Question: I am working on a simple AndEngine game that involves the ff. sprites
a.) tanks
b.) soldiers
c.) bombs
I have a similar question located here: <URL>
What the game looks like:

However upon fixing the initial problem, another problem arose:
When the bomb (spawns where the plane is currently at and goes down vertically until it reaches a target or floor, by means of mouse click) hits a target, say a soldier, the soldier sprite must detach and leave behind it a blood splatter sprite for 1 second, as well as an explosion sprite from the bomb. However, the game force closes giving an indexOutOfBoundError. I understand that this might probably be a discrepancy of sprite count between the bomb and its target causing an out of bound array error, but logCat isn't helping at all.
'''
09-22 11:13:37.585: E/AndroidRuntime(735): FATAL EXCEPTION: UpdateThread
09-22 11:13:37.585: E/AndroidRuntime(735): java.lang.IndexOutOfBoundsException: Invalid index 5, size is 5
09-22 11:13:37.585: E/AndroidRuntime(735): at java.util.ArrayList.throwIndexOutOfBoundsException(ArrayList.java:251)
09-22 11:13:37.585: E/AndroidRuntime(735): at java.util.ArrayList.get(ArrayList.java:304)
09-22 11:13:37.585: E/AndroidRuntime(735): at org.andengine.entity.Entity.onManagedUpdate(Entity.java:1402)
09-22 11:13:37.585: E/AndroidRuntime(735): at org.andengine.entity.Entity.onUpdate(Entity.java:1167)
09-22 11:13:37.585: E/AndroidRuntime(735): at org.andengine.entity.Entity.onManagedUpdate(Entity.java:1402)
09-22 11:13:37.585: E/AndroidRuntime(735): at org.andengine.entity.scene.Scene.onManagedUpdate(Scene.java:284)
09-22 11:13:37.585: E/AndroidRuntime(735): at org.andengine.entity.Entity.onUpdate(Entity.java:1167)
09-22 11:13:37.585: E/AndroidRuntime(735): at org.andengine.engine.Engine.onUpdateScene(Engine.java:591)
09-22 11:13:37.585: E/AndroidRuntime(735): at org.andengine.engine.Engine.onUpdate(Engine.java:586)
09-22 11:13:37.585: E/AndroidRuntime(735): at org.andengine.engine.Engine.onTickUpdate(Engine.java:548)
09-22 11:13:37.585: E/AndroidRuntime(735): at org.andengine.engine.Engine$UpdateThread.run(Engine.java:820)
'''
As seen here, logCat isn't giving an error on my code, but on the AndEngine itself, and that's most probably not the case.
My new code that runs in the onCreateScene Update Handler (as per help with the linked previous problem above):
'''
protected void checkSoldierCollision() {
// TODO Auto-generated method stub
int numBombs = bombGroup.getChildCount();
int numTroops = troopsGroup.getChildCount();
final ArrayList<Sprite> toBeDetached = new ArrayList<Sprite>();
for (int i = 0; i < numBombs; i++) {
Sprite s = (Sprite) bombGroup.getChildByIndex(i);
for (int j = 0; j < numTroops; j++) {
Sprite s2 = (Sprite) troopsGroup.getChildByIndex(j);
if (s.collidesWith(s2)) {
/*Sprite splat = createSplat();
splat.setPosition(s.getX(), s.getY());
getEngine().getScene().attachChild(splat);*/
Sprite splode = createExplosion();
splode.setPosition(s.getX(), s.getY());
getEngine().getScene().attachChild(splode);
// WARNING: cannot detach from the list
//while looping through the list
toBeDetached.add(s);
toBeDetached.add(s2);
}
}
}
runOnUpdateThread(new Runnable() {
@Override
public void run() {
for (Sprite s : toBeDetached) {
s.detachSelf();
Sprite splode = createExplosion();
splode.setPosition(s.getX(), s.getY());
getEngine().getScene().attachChild(splode);
}
toBeDetached.clear();
}
});
}
'''
What I noticed that it can only be either a splat or an explosion for it not to have an error. If both splat and explosion were to populate the scene upon collision, an error occurs.
Also, even if the bombs dont hit the soldiers (but still detaching and replaced with an explosion cloud when hitting the floor) it also gives a similar error:
My createBomb function:
'''
public Sprite createBomb(float x, float y) {
Sprite bombSprite = new Sprite(x, y, this.mBombTextureRegion,
getVertexBufferObjectManager());
MoveYModifier downModBomb = new MoveYModifier(1, 60, FLOOR);
downModBomb.addModifierListener(new IModifierListener<IEntity>() {
@Override
public void onModifierStarted(IModifier<IEntity> pModifier,
IEntity pItem) {
}
@Override
public void onModifierFinished(IModifier<IEntity> pModifier,
final IEntity pItem) {
pItem.detachSelf();
AnimatedSprite explodeSprite = createExplosion();
explodeSprite.setPosition(pItem.getX(), FLOOR);
getEngine().getScene().attachChild(explodeSprite);
}
});
bombSprite.registerEntityModifier(downModBomb); // register action
return bombSprite;
}
'''
My onCreateScene bomb function and collision updateHandler:
'''
scene.setOnSceneTouchListener(new IOnSceneTouchListener() {
@Override
public boolean onSceneTouchEvent(Scene pScene,
TouchEvent pSceneTouchEvent) {
if (pSceneTouchEvent.getAction() == TouchEvent.ACTION_UP) {
runOnUiThread(new Runnable() {
@Override
public void run() {
Sprite bomb = createBomb(f16Sprite.getX(),
f16Sprite.getY());
bombGroup.attachChild(bomb);
}
});
return true;
}
return false;
}
});
// periodic checks
scene.registerUpdateHandler(new IUpdateHandler() {
@Override
public void onUpdate(float pSecondsElapsed) {
// checkTankCollision();
// checkSoldierBackCollision();
checkSoldierCollision();
}
@Override
public void reset() {
}
});
'''
My createExplosion method:
'''
public AnimatedSprite createExplosion() {
AnimatedSprite boomSprite = new AnimatedSprite(0, 0,
this.mExplodeTextureRegion, getVertexBufferObjectManager());
DelayModifier delay = new DelayModifier(.3f); // delay in seconds, can
// take float numbers .5
// seconds
delay.addModifierListener(new IModifierListener<IEntity>() {
@Override
public void onModifierStarted(IModifier<IEntity> pModifier,
IEntity pItem) {
((AnimatedSprite) pItem).animate(new long[] { 100, 100, 100 }, // durations/frame
new int[] { 1, 2, 3 }, // which frames
true); // loop
}
@Override
public void onModifierFinished(IModifier<IEntity> pModifier,
final IEntity pItem) {
((AnimatedSprite) pItem).detachSelf();
}
});
boomSprite.registerEntityModifier(delay); // register action
return boomSprite;
}
'''
How do I remedy this? Looping logic isn't entirely my strong point. I am also open on how to implement this alternatively.
UPDATE: Just realized that even if the result of the collision is either splat or explosion, it doesn't matter, if the player keeps spamming bombs (like say 4-5 times) the entire game force closes.
-It seems that there is an allowable number of bombing whenever an instance of a solder/tank is created. I have turned off the create explosion first whenever a bomb hits a soldier (so a bloodsplat would just remain in its place instead of both). It works ok, but exceed 4-6 bombs and the game closes. When a new soldier instance spawns (meaning when the old ones go off screen and detaches) the player is then given 4-6 bombs before the game force closes.
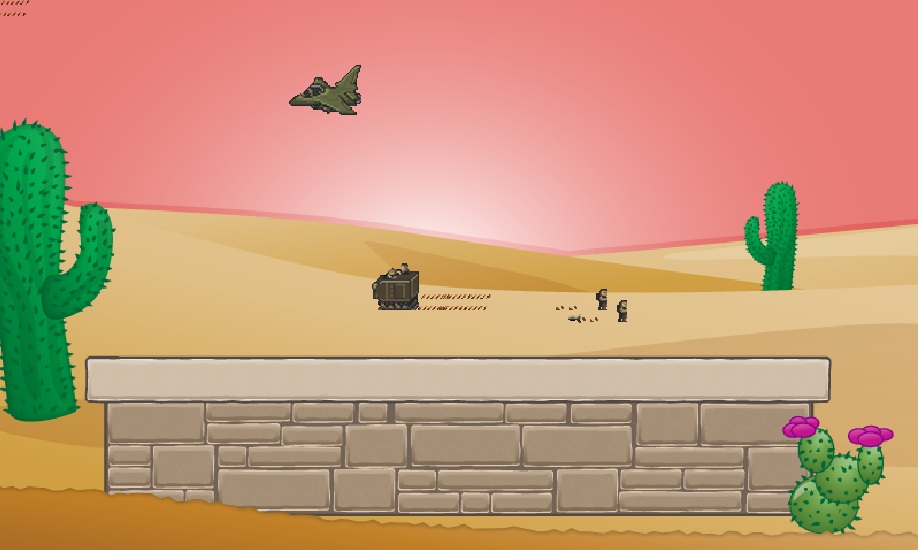
Answer: The problem might be caused by the fact that you attach the bombs on the UI thread by calling runOnUiThread but you check the collisions on the Update Thread. Try adding the bombs inside runOnUpdateThread.
Generally, you want to keep consistent about what thread you use to manipulate things, otherwise strange bugs will occur which are a pain to debug.
On a side note: The UI thread is great for showing Toasts, see this example:
'''
runOnUiThread(new Runnable() {
@Override
public void run() {
Toast.makeText(GameActivity.this, "Hello!", Toast.LENGTH_SHORT).show();
}
});
'''